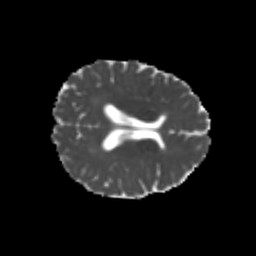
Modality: MD
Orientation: axial
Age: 24
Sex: female
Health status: healthy
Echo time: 0.074 s